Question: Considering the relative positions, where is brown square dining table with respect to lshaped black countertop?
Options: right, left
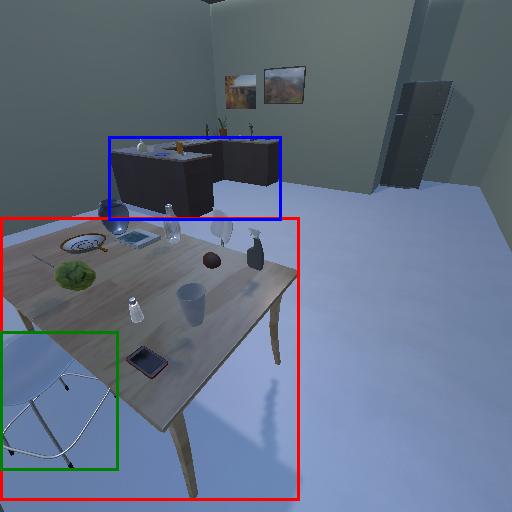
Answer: right